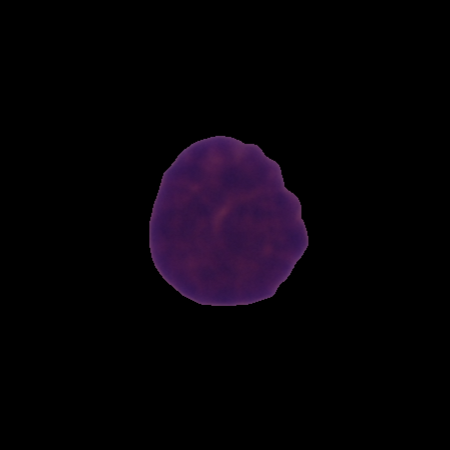
Label: healthy